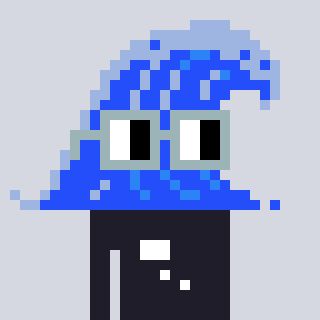
a pixel art character with square dark gray glasses, a wave-shaped head and a grayscale-colored body on a cool background